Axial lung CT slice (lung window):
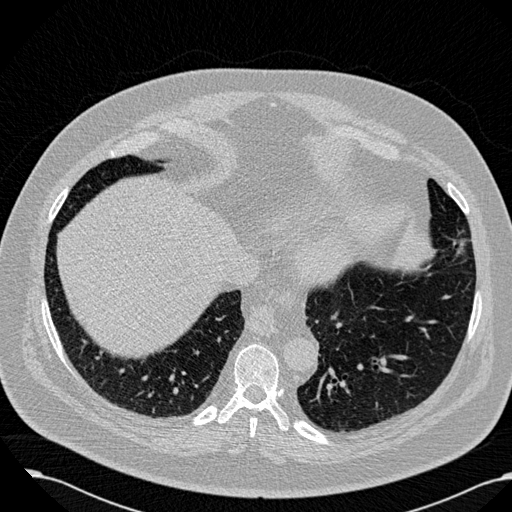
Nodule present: no